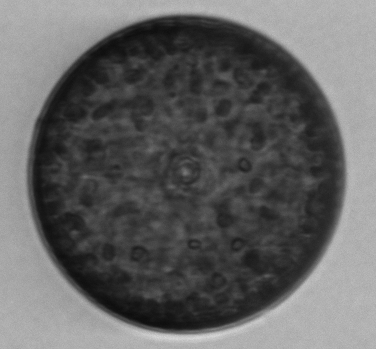
Label: Coscinodiscus